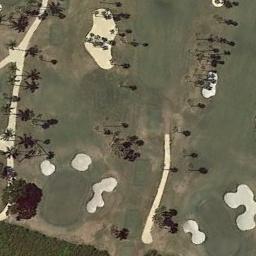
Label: golf_course